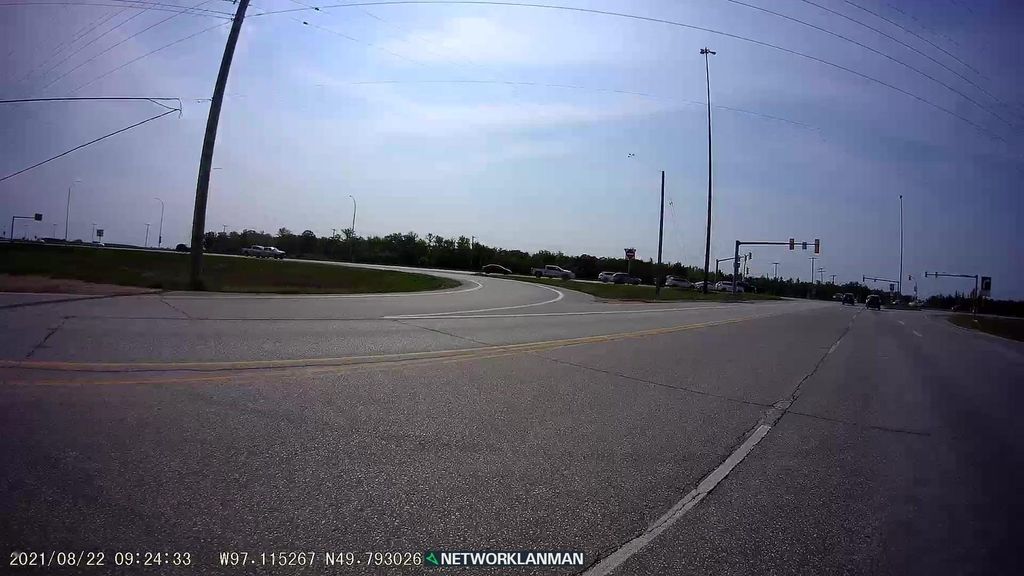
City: winnipeg